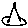
Label: circle